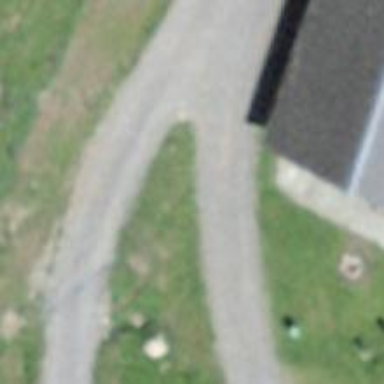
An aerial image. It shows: Gravel track with grade 2 quality.